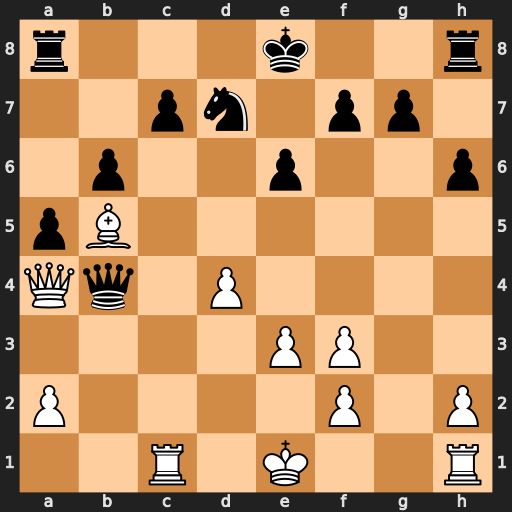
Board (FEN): r3k2r/2pn1pp1/1p2p2p/pB6/Qq1P4/4PP2/P4P1P/2R1K2R
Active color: w
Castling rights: Kkq
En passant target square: -
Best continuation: Qxb4 axb4 Rxc7